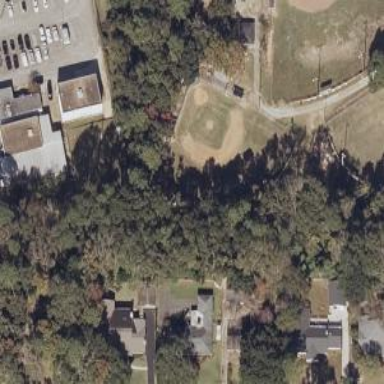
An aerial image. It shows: Baseball pitch for leisure land.